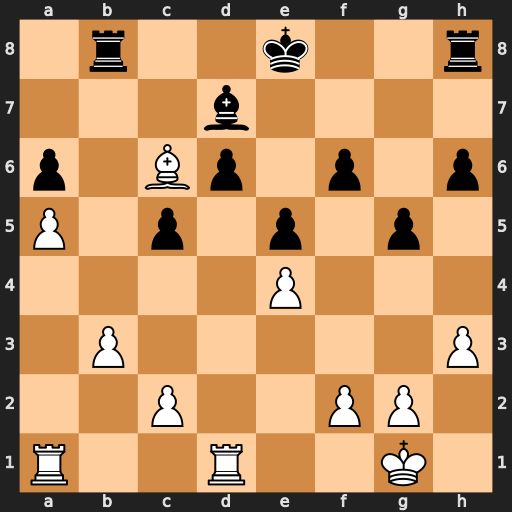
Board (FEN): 1r2k2r/3b4/p1Bp1p1p/P1p1p1p1/4P3/1P5P/2P2PP1/R2R2K1
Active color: w
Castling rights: k
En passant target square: -
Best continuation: Rxd6 Bxc6 Rxc6